Field crop: tomato
Growth stage: 2
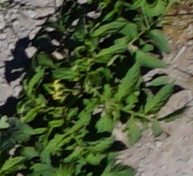
Species: tomato